Brain MRI, t1w sequence, axial 2D slice.
Patient: age 35, sex F, weight 78 kg, height 1.78 m
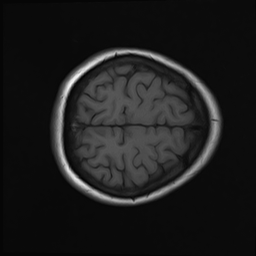